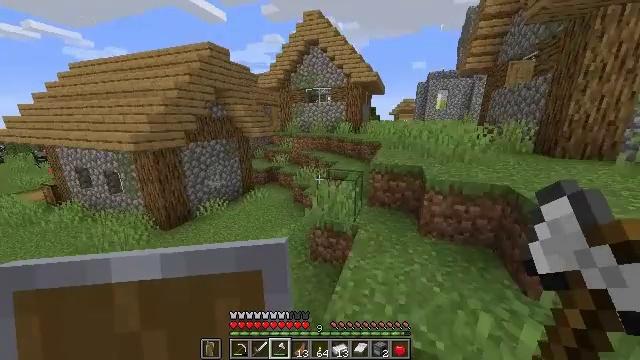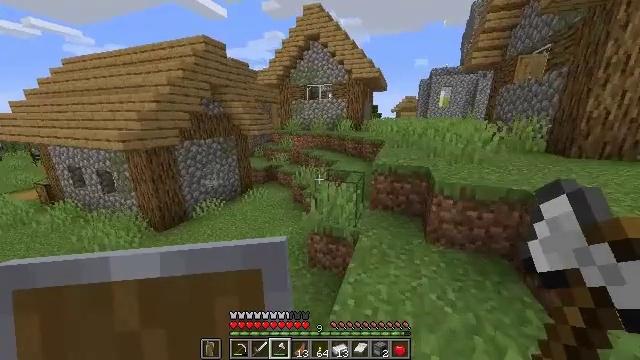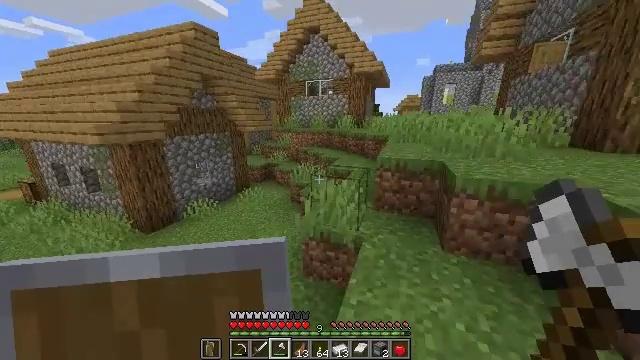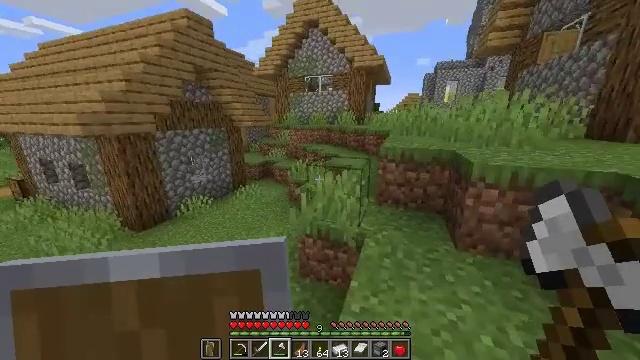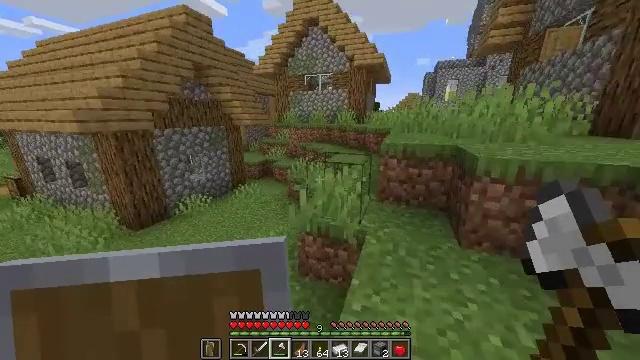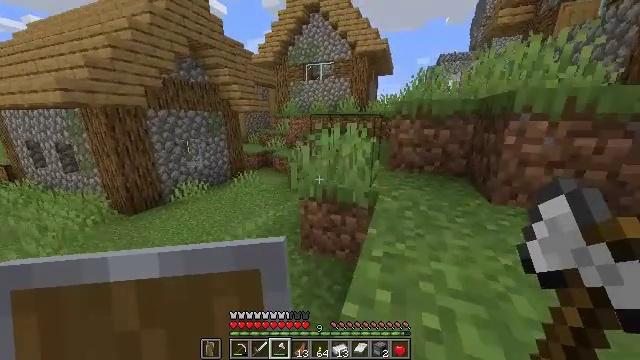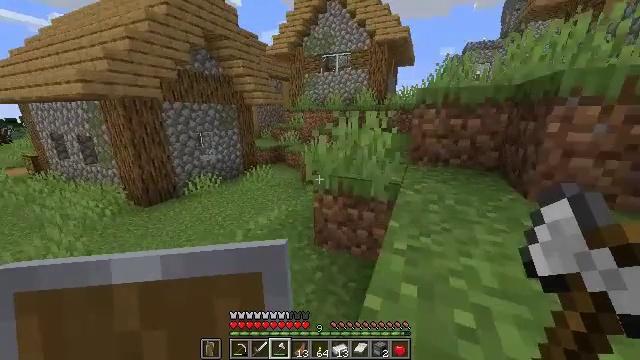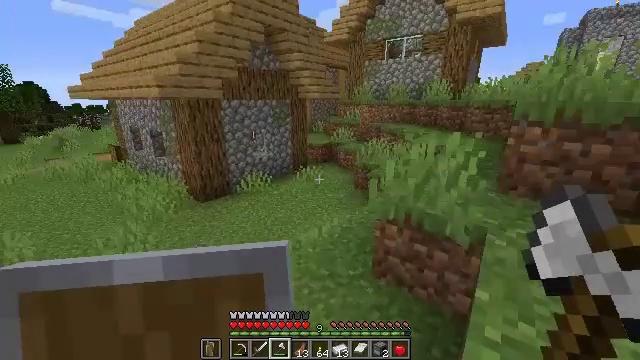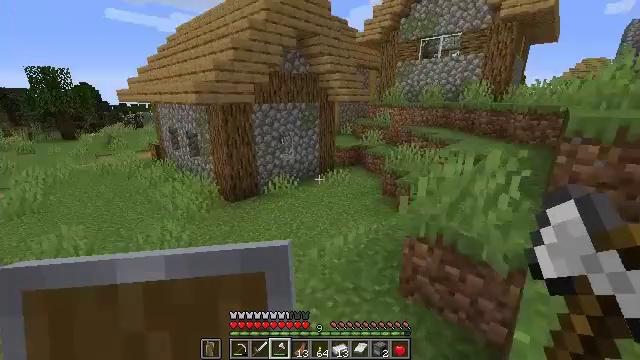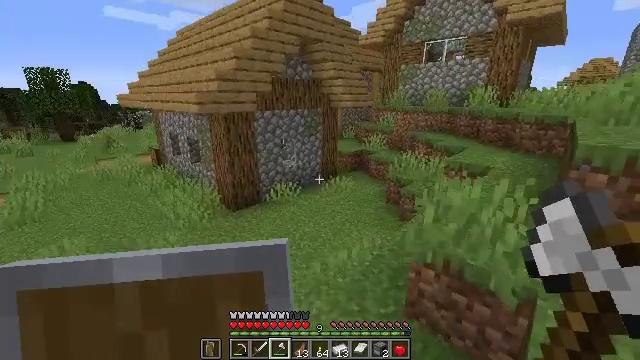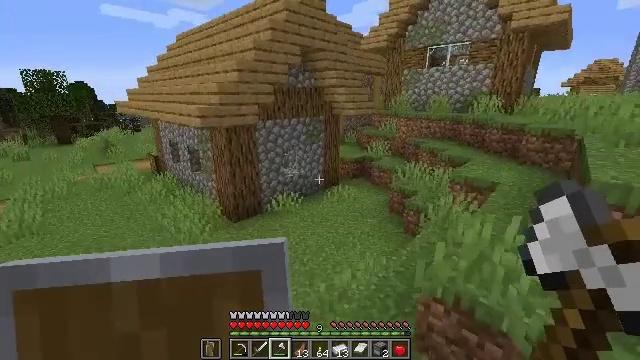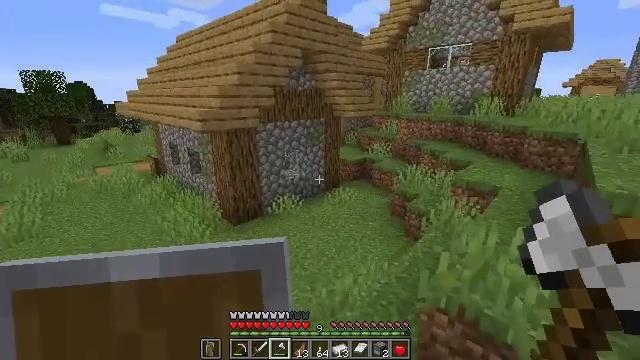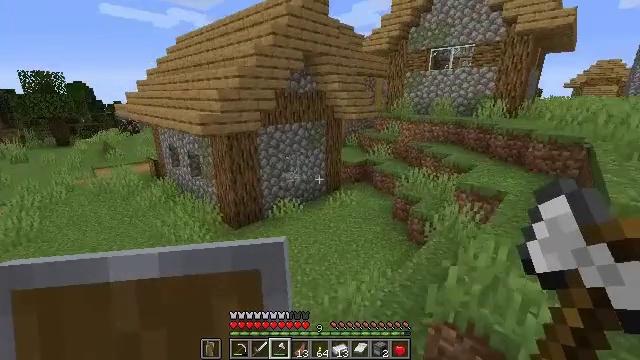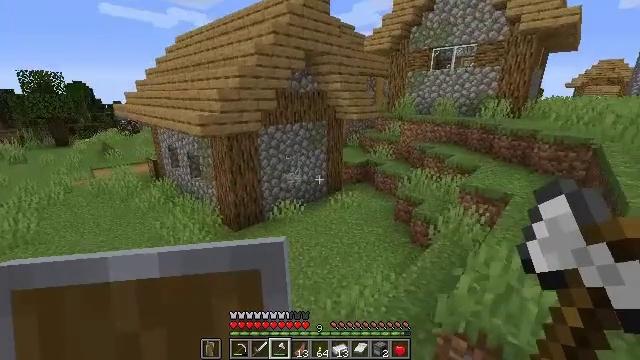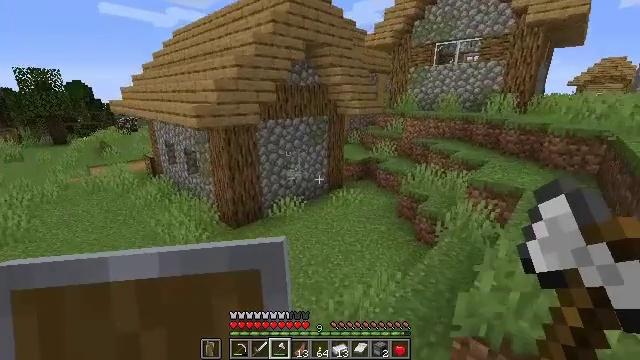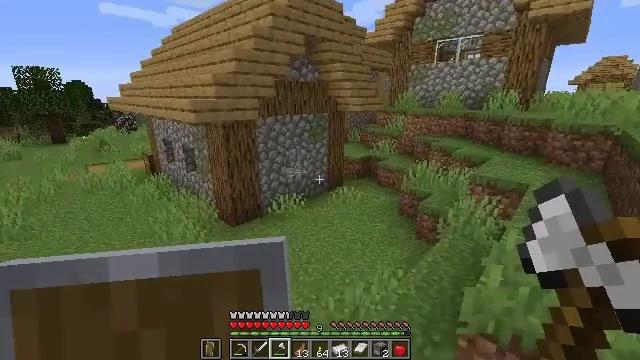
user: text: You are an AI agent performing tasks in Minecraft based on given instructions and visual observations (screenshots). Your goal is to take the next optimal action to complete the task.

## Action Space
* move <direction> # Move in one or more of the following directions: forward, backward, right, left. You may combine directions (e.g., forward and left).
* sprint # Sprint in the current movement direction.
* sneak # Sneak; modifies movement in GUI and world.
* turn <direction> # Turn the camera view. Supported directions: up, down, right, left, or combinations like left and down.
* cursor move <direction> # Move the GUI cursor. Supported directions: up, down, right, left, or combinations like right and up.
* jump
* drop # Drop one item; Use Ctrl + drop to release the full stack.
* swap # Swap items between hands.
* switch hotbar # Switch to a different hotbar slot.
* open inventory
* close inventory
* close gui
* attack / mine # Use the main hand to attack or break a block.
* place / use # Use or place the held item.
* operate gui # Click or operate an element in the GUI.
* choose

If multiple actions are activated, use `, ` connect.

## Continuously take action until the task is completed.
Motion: motion action
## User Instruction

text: Remove the ladder from its position.
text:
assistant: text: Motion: move forward, jump
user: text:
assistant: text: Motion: move forward, jump
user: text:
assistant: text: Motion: move forward, jump
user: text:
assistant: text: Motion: move forward, jump
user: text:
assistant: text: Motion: move forward, jump
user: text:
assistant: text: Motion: move forward, turn left, jump
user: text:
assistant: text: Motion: move forward, turn left and down, jump
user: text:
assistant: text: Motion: move forward, turn left, jump
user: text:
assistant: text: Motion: move forward, jump
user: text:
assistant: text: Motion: move forward, jump
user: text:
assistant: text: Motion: move forward, jump
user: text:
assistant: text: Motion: move forward, jump
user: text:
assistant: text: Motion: move forward and move right, jump
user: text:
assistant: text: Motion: move forward and move right, jump
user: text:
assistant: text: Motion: move forward and move right, jump
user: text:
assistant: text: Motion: move forward and move right, jump
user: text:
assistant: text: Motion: move forward, sprint, jump
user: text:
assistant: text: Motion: move forward, sprint, jump
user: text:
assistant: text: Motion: move forward, sprint, jump
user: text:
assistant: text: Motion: move forward, sprint, jump
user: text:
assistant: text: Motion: move forward, jump
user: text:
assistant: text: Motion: move forward, jump
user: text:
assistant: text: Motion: move forward, jump
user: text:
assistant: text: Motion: move forward, jump
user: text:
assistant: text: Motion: move forward, jump
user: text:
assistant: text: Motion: move forward and move right, jump
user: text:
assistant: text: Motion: move forward and move right, jump
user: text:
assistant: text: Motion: move forward and move right, jump
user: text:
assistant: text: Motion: move forward and move right, jump
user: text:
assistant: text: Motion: move forward and move right, turn right and up, jump